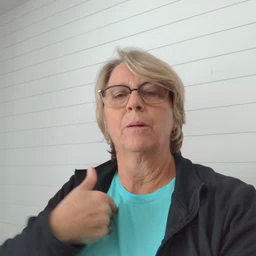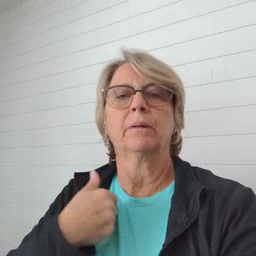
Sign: animal